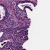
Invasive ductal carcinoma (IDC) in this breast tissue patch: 0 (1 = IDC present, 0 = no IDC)